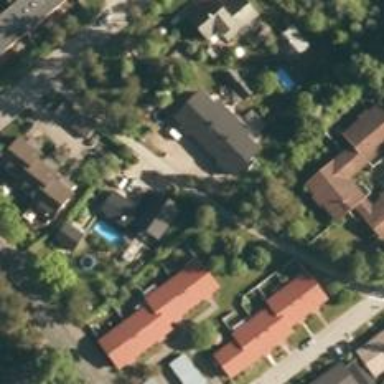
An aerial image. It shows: Residential road.